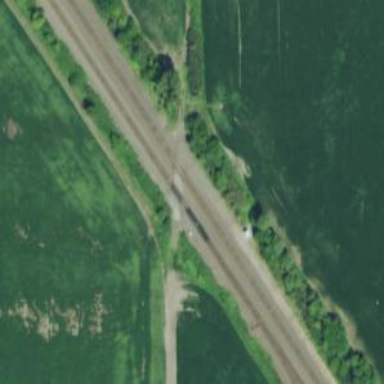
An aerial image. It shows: Railway level crossing.